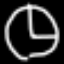
Label: clock